Question:
I tried to solve this question and I know the answer should be O(n^2) and omega(n^2). But the solution for part b is a bit confusing. I don't know why we need to choose n/2 to calculate omega. Can someone kindly tell me the reason?
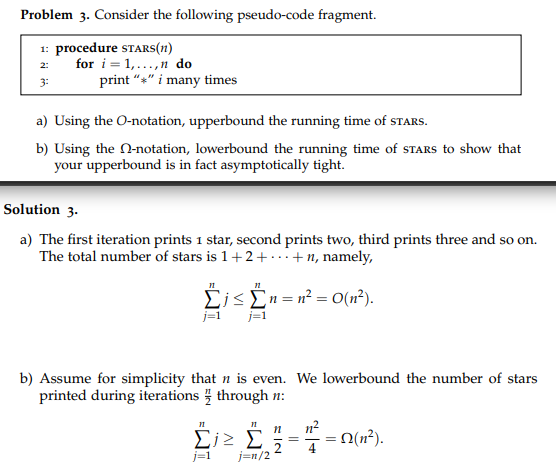
Answer: n/2 is the average value of i.
This is because i goes from 1 to n:
Sum up all values of i you get n*(n+1)/2, divide that by n to get the average value of i (because you use i n times in total) and you get n/2 + 1/2 ~= n/2.